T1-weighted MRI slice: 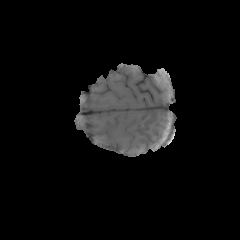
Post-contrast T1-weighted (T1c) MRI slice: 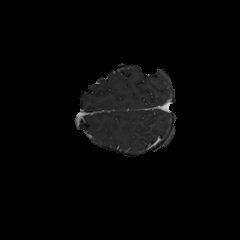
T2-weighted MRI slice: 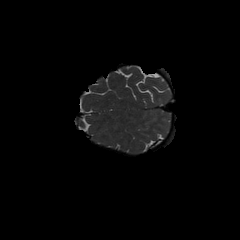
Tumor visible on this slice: no